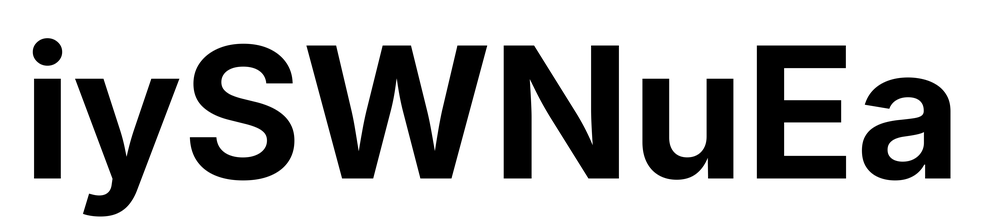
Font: Inter_Bold